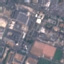
Land use / land cover: Industrial